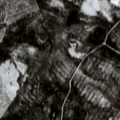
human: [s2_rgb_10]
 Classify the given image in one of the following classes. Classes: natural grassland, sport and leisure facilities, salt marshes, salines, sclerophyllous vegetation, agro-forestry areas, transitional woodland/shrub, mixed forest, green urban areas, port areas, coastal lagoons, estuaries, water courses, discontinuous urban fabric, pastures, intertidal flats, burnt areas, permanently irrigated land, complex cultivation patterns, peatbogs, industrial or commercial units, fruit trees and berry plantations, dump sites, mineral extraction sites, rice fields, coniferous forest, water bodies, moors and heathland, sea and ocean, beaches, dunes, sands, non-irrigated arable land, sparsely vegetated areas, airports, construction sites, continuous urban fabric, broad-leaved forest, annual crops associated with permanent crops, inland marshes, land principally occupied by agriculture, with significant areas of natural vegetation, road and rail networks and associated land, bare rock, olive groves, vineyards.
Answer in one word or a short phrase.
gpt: coniferous forest, mixed forest, transitional woodland/shrub